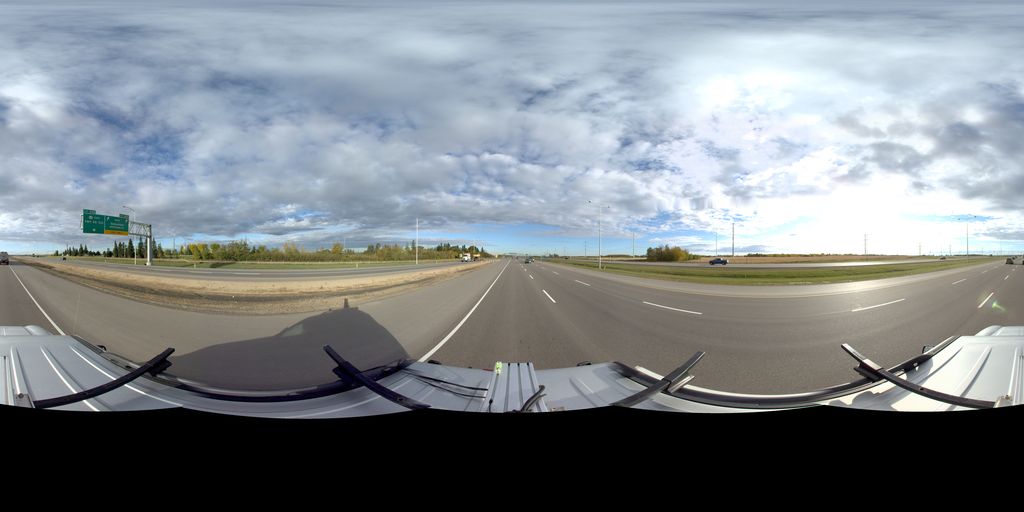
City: edmonton